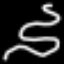
Label: squiggle